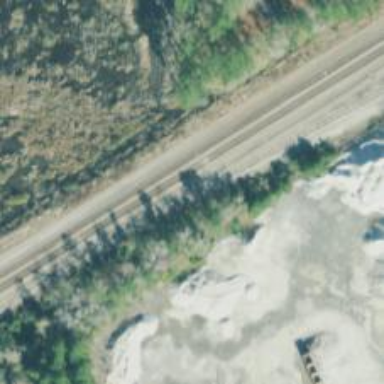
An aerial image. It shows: Spur railway service for aggregate transportation.